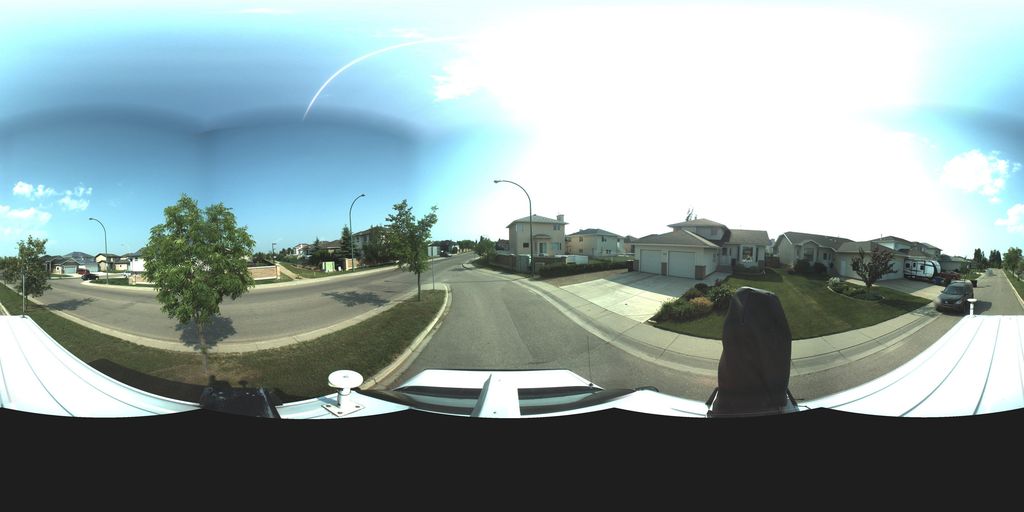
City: saskatoon